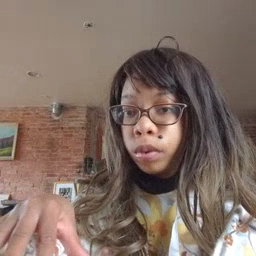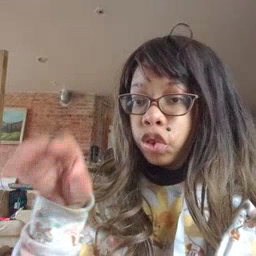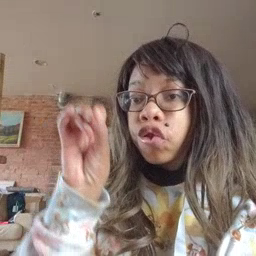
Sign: drop